Question: I have this MATLAB assignment I need to do and thus far I have generated a mixed signal consisting of cosine functions of three frequencies values: 86Hz, 159Hz and 392Hz. I used a sampling frequency of 1Khz and generated one second worth of data. I then created the discrete fourier transform of this code which showed (what I think the purpose of the FT is) The most commonly occurring frequencies in the composite signal. The code and generated plots for this is shown below:
'''
fs = 1000;
t = (0 : 1/fs : 1)';
f = [ 86, 159, 392 ];
x = sum( cos(2*pi * t * f), 2 );
y = fft(x);
subplot(2,1,1), plot(t,x);
subplot(2,1,2), stem(y,t);
'''
(For the sake of expediency I'll omit the code for axis and plot titles). Here is the two figures that I have generated thus far for the report.

The next part of the report asks this of me:
"If we consider only the middle frequency of interest find the frequency response of a LTI system that filters out the higher and lower frequencies using the fourier transform"
I need to know if there is some way this can be done automatically in MATLAB. I'm uncertain how to create this bandpass filter and then find its frequency response manually so I was wondering if there was some way MATLAB will do it automatically as I may be overthinking it.
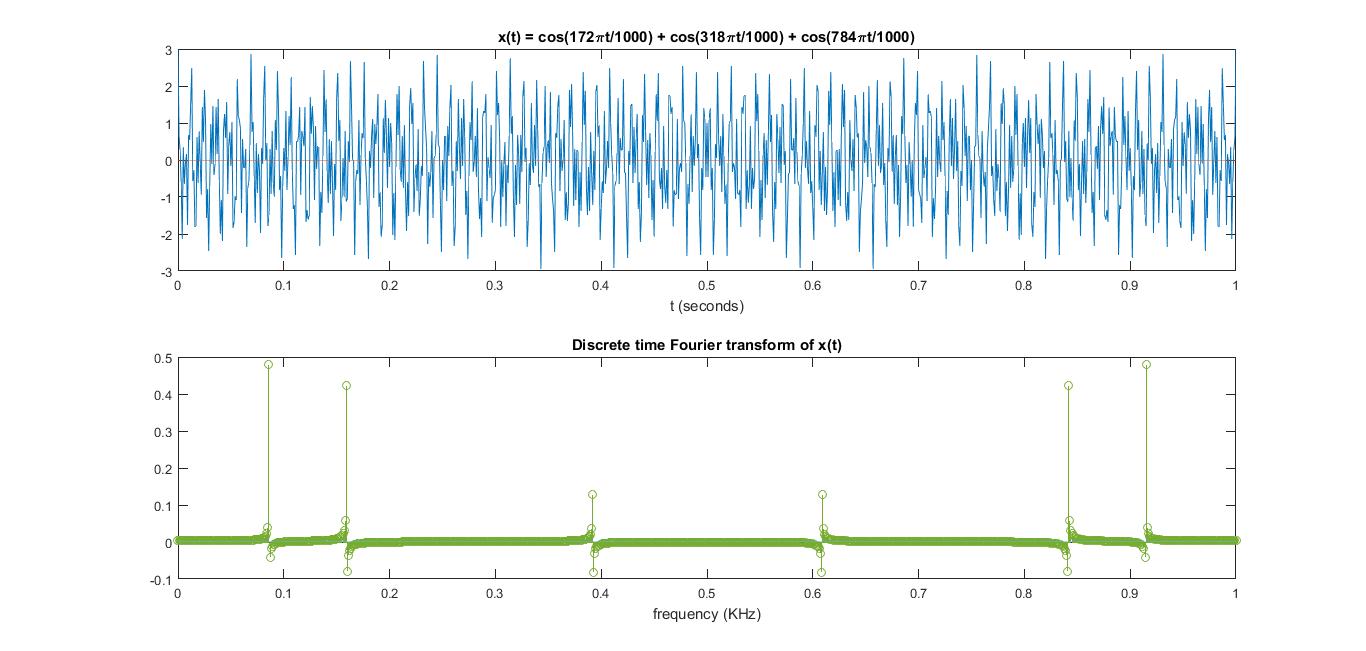
Answer: By "middle" frequency, I'm assuming you want to filter out the signal so that only the component at 159 Hz is present. This means that the output result should only contain one sinusoid at 159 Hz. First off, I'd like to mention that the Fourier Transform shows a frequency decomposition of your signal. You can think of a signal as a summation of many sinusoids at different frequencies and they're possibly out of phase with different phase shifts. For each sinusoid at a frequency, there is a component and a component. The magnitude tells you how large the sinusoid is at this frequency, and the phase tells you how much of a delay that sinusoid is experiencing.
Now, when computing the FFT, this performs the <URL>, which is half of the sampling frequency. Note the exclusivity in the range of the first half of the spectrum compared to the second half. We include 'fn' in the first half, but we include '-fn' in the second half.
This only applies for signals, which is your case with the three sinusoidal summed together. In order to make this a bit more meaningful, you can use <URL> so that you are reorganizing the spectrum so the 0 Hz / DC frequency appears in the middle, which will allow you to plot the spectrum so that it's between '-fn <= f < fn'.
Also, the way the signal is being plotted is , which means that you see the frequencies are actually between '-1 <= f <= 1'. To translate this to actual frequencies, you use the following relationship:
'''
freq = i * fs / N
'''
'i' is the bin number or the point on the FFT you want, which in your case is from 0 up to 500. Remember, the first half of the signal represents the frequency distribution from 0 up to 'fn' and from 0 up to 500 in the signal is what you need. The negative frequencies can be found by just substituting 'i' for '-i'. 'fs' is the sampling frequency and 'N' is the size of the FFT, which in your case is the total length of the signal, 1001. To generate the right frequencies that correspond to the right points, you can use <URL> and generate 'N+1' points between '-fn' and 'fn' to ensure the spacing is correct, but because we include 'fn' at the positive end, we remove this from the end of the range.
Also, to plot the magnitude and phase of the signal, use <URL> respectively.
Therefore, try plotting it this way, and also focus on the magnitude and phase too. Just plotting the spectra is undefined because in general, there are real and imaginary components.
'''
%// Your code
fs = 1000;
t = (0 : 1/fs : 1)';
f = [ 86, 159, 392 ];
x = sum( cos(2*pi * t * f), 2 );
y = fft(x);
%// New code
%// Shift spectrum
ys = fftshift(y);
N = numel(x); %// Determine number of points
mag = abs(ys); %// Magnitude
pha = angle(ys); %// Phase
%// Generate frequencies
freq = linspace(-fs/2, fs/2, N+1);
freq(end) = [];
%// Draw stuff
figure;
subplot(2,1,1);
plot(freq, mag);
xlabel('Frequency (Hz)');
ylabel('Magnitude');
subplot(2,1,2);
plot(freq, pha);
xlabel('Frequency (Hz)');
ylabel('Phase (radians)');
'''
Here's what I get:
<URL>
As you can see, there are three spikes which correspond to the three sinusoidal components. You want the middle one, and that's at 159 Hz. To create a bandpass filter, you want to filter out all components except for the ones at +/- 159 Hz. If you want to do this automatically, you'd find the bin locations that are the closest to +/- 159 Hz, then expand a neighbourhood that surrounds these two points and ensure they're untouched while zeroing out the rest of the components.
Because you have exact sinusoids, using a bandpass filter in this regard is perfectly acceptable. In general, you don't do this due to ringing and aliasing effects as the sharpness of the cutoff from the bandpass filter in this way introduces unwanted aliasing effects in the time-domain. See the <URL>.
So, to figure out where we need to filter out, try using <URL> and find the absolute difference between the generated frequencies above with 159 Hz - specifically find the . Once you find these for both +159 Hz and -159 Hz, extend a neighbourhood around these points, make sure they're untouched while the rest of the points are set to 0 in the spectrum:
'''
[~,min_pt_pos] = min(abs(freq - f(2))); %// Find location where +159 Hz is located
[~,min_pt_neg] = min(abs(freq + f(2))); %// Find location of where -159 Hz is
%// Neighbourhood size
ns = 100; %// Play with this parameter
%// Filtered signal
yfilt = zeros(1,numel(y));
%// Extract out the positive and negative frequencies centered at
%// 159 Hz
yfilt(min_pt_pos-ns/2 : min_pt_pos+ns/2) = ys(min_pt_pos-ns/2 : min_pt_pos+ns/2);
yfilt(min_pt_neg-ns/2 : min_pt_neg+ns/2) = ys(min_pt_neg-ns/2 : min_pt_neg+ns/2);
'''
'yfilt' now contains the filtered signal that removes all components except for 159 Hz. If you want to show the magnitude and phase of this filtered signal, we can do that:
'''
mag2 = abs(yfilt);
pha2 = phase(yfilt);
figure;
subplot(2,1,1);
plot(freq, mag2);
xlabel('Frequency (Hz)');
ylabel('Magnitude');
subplot(2,1,2);
plot(freq, pha2);
xlabel('Frequency (Hz)');
ylabel('Phase (radians)');
'''
Here's what we get:
<URL>
As we expect, there is only one strong frequency that decomposes this signal, and that's at 159 Hz. Now to reconstruct this signal, you'll have to the centering we did, and you'll have to use <URL> on the output result.
'''
out = real(ifft(ifftshift(yfilt)));
'''
If we plot this, we get:
'''
plot(t, out);
xlabel('Time (seconds)');
ylabel('Height');
'''
<URL>
As you can see, there is a sinusoid with one frequency and that's at 159 Hz. Don't mind the amplitudes though. This is simply due to an imprecision in how many points you have chosen to plot the signal and so some of the time points may not exactly coincide with the true peaks of the signal. Do bear in mind that if there was more than one sinusoid present, there will be a point where the peaks of all sinusoids will meet and you'll get a higher peak instead of a peak of 1 that a single sinusoid offers. Because the amplitude hovers around -1 to 1, you can be certain that only one sinusoid is present. This can be avoided if you were to choose a finer grain step size, and hence more points in the FFT.
---
Hope this is enough to get you started. Good luck!